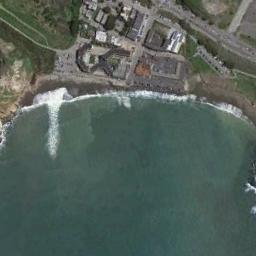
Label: beach